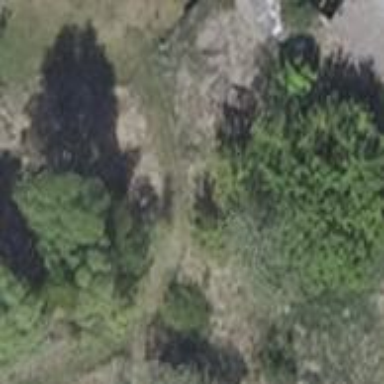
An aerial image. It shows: Patch of scrub vegetation.